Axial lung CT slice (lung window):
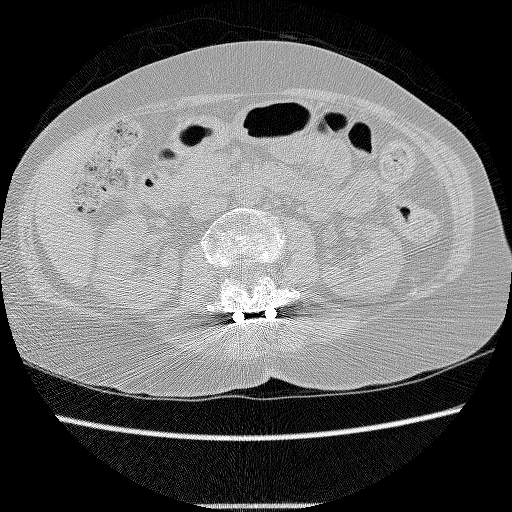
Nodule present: no